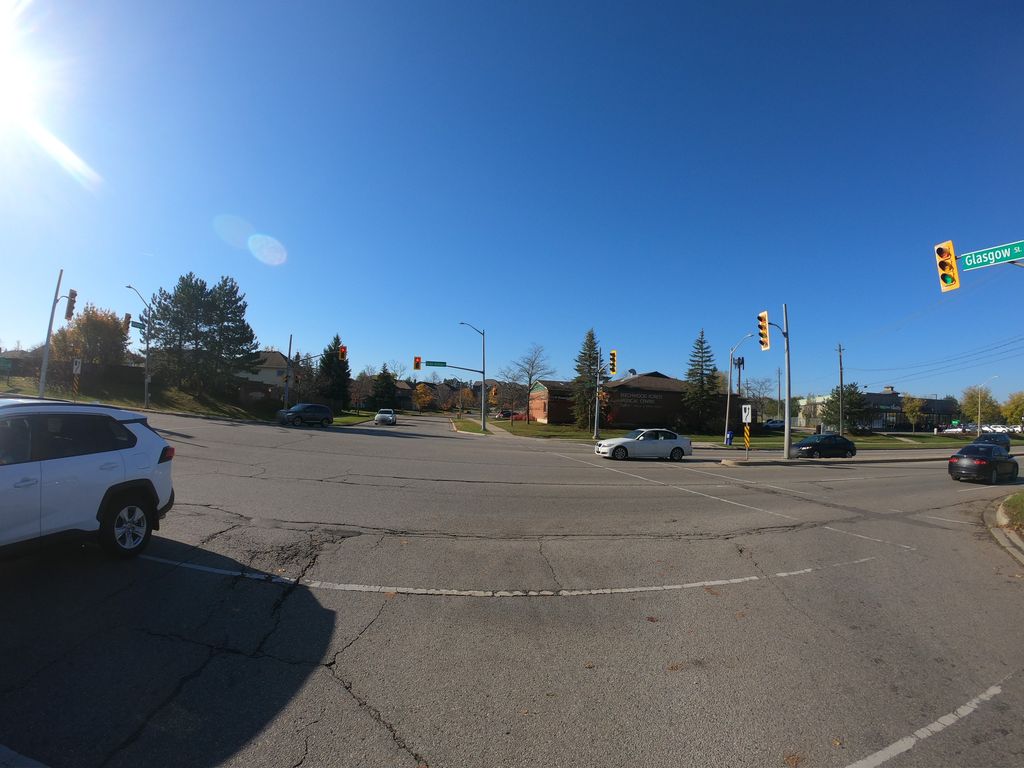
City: kitchener-waterloo